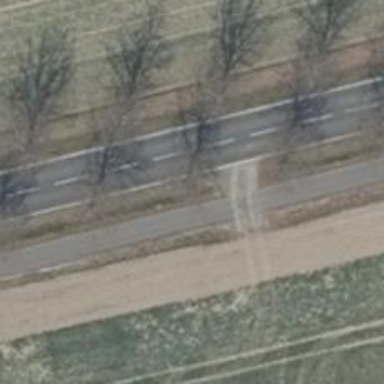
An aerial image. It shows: Row of trees in natural setting.